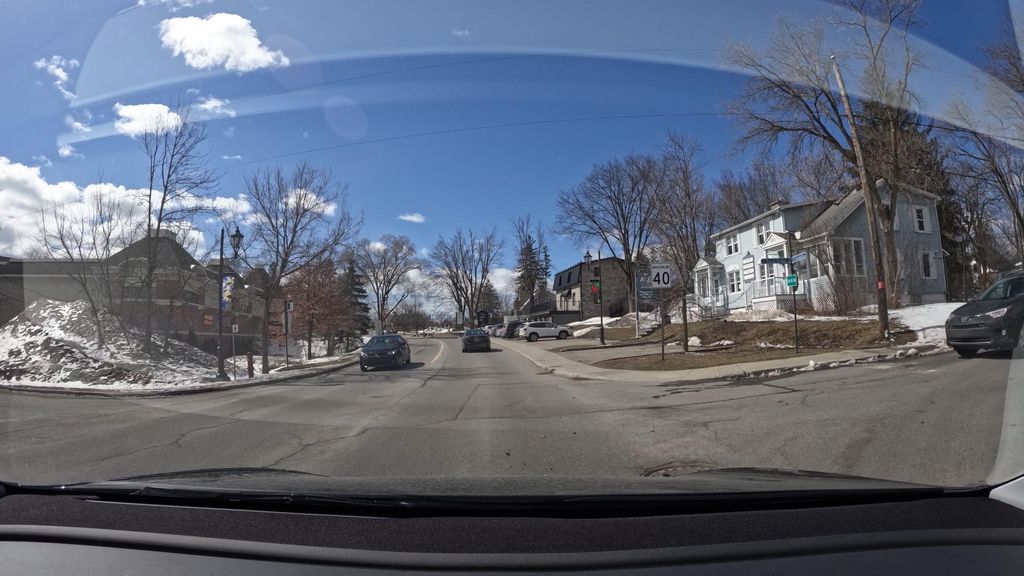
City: montreal